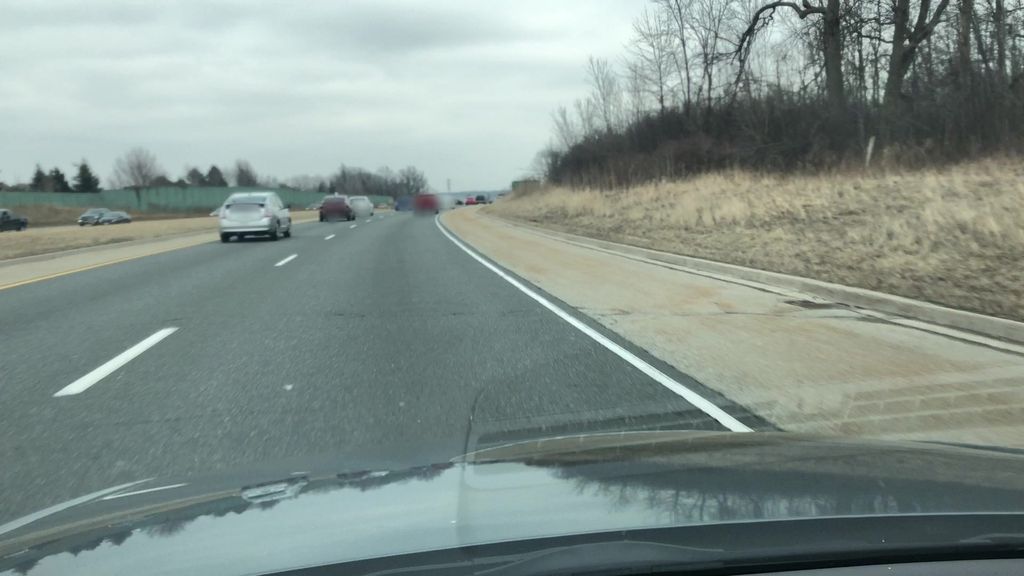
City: hamilton